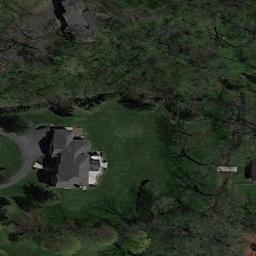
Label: sparse_residential